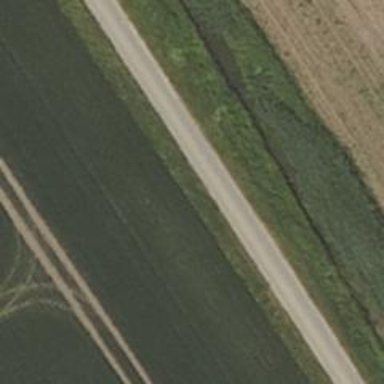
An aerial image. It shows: Paved track with grade1 quality.